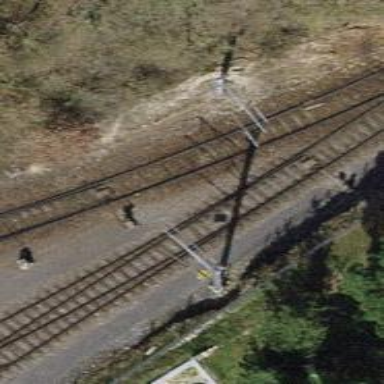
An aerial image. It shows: Single-track spur railway line.